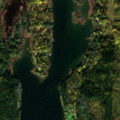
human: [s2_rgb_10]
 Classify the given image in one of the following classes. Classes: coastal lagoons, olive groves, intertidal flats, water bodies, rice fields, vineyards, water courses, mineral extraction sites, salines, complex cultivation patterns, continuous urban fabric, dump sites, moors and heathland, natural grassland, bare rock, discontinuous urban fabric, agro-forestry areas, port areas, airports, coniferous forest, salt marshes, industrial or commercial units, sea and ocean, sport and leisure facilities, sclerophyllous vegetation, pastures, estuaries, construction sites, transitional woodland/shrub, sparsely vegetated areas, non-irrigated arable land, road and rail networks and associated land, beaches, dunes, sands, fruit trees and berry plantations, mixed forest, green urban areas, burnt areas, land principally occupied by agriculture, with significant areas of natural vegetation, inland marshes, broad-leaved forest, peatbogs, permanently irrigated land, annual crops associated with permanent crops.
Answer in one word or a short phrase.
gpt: coniferous forest, mixed forest, transitional woodland/shrub, sea and ocean